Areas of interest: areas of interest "Industrial"
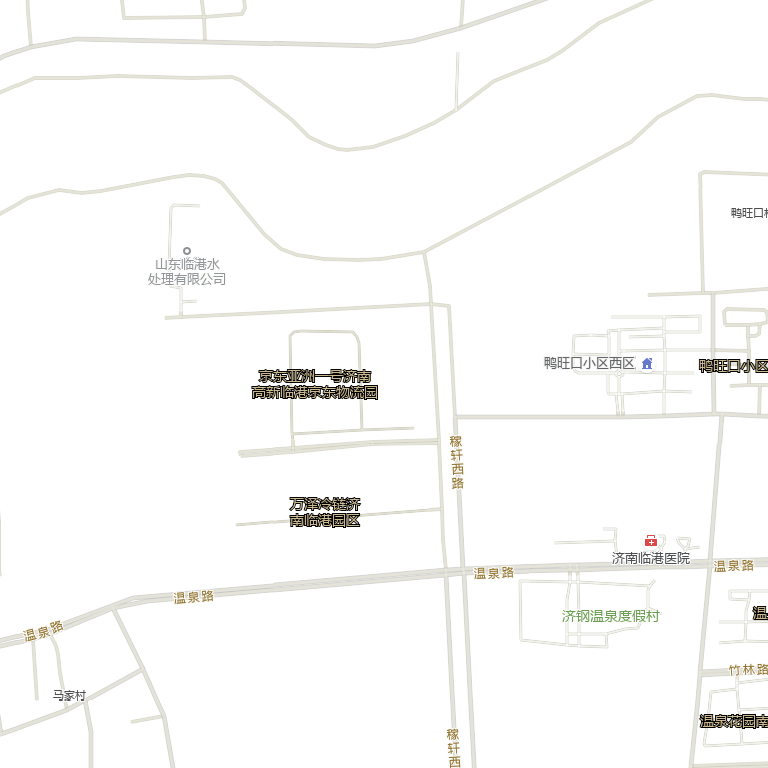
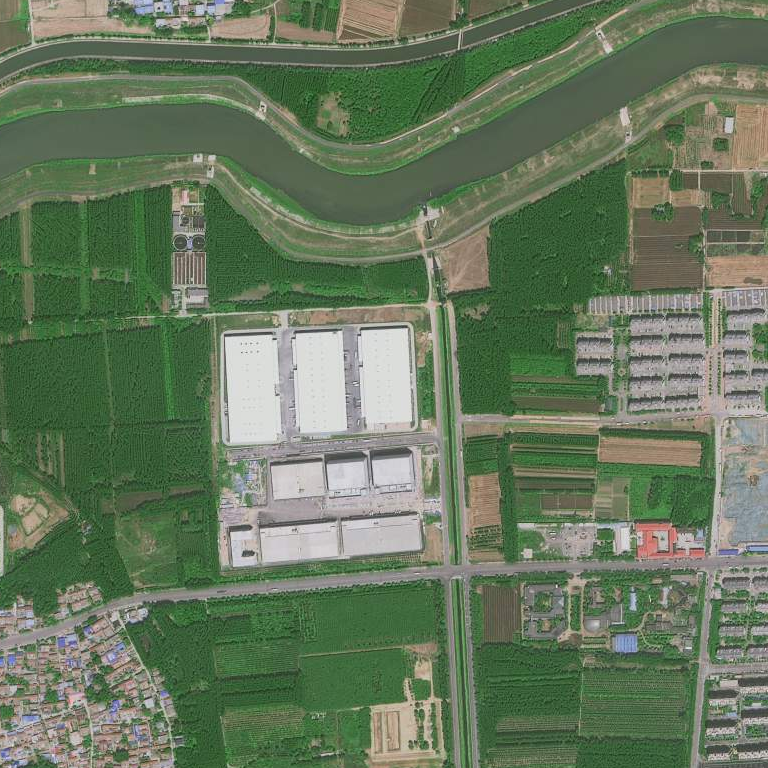